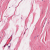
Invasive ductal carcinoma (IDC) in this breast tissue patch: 0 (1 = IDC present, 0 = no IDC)